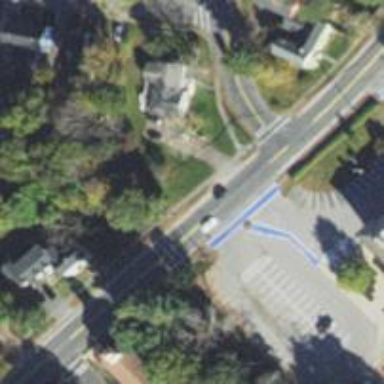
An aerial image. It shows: Asphalt footway with uncontrolled crossing.